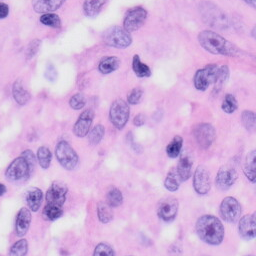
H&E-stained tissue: Skin